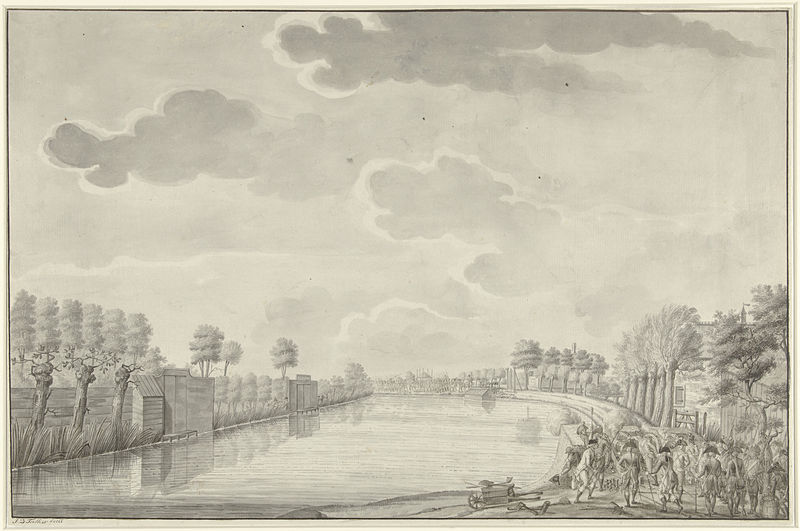
Titel: Aanval bij Ouderkerk aan de Amstel bij de Binnen-Bullewijk
Künstler: Jean George Teissier
Standort: Amsterdam
Institution: Rijksmuseum
Schlagwörter: fleuve, calme, arbres, soldats, rivière, foule, droite